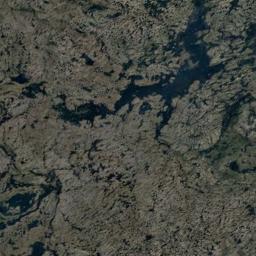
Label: wetland